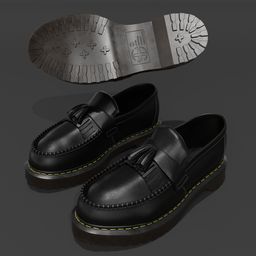
Label: people